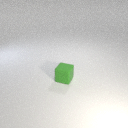
small green rubber cube